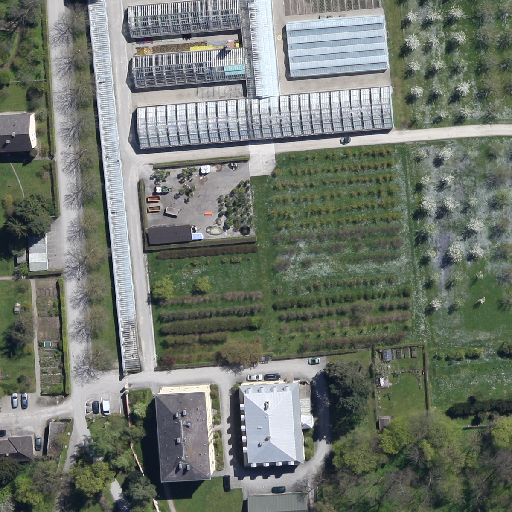
Referring expression: impervious surface